Question: I'm using <URL>.
This is preventing my various post-boot scripts from running, SSH from becoming available, and (most importantly) Packer from running the Vagrant post-processor and creating a Vagrant box out of the system.
How can I automate navigating/fulfilling this initial credential ask?
Thanks a lot.

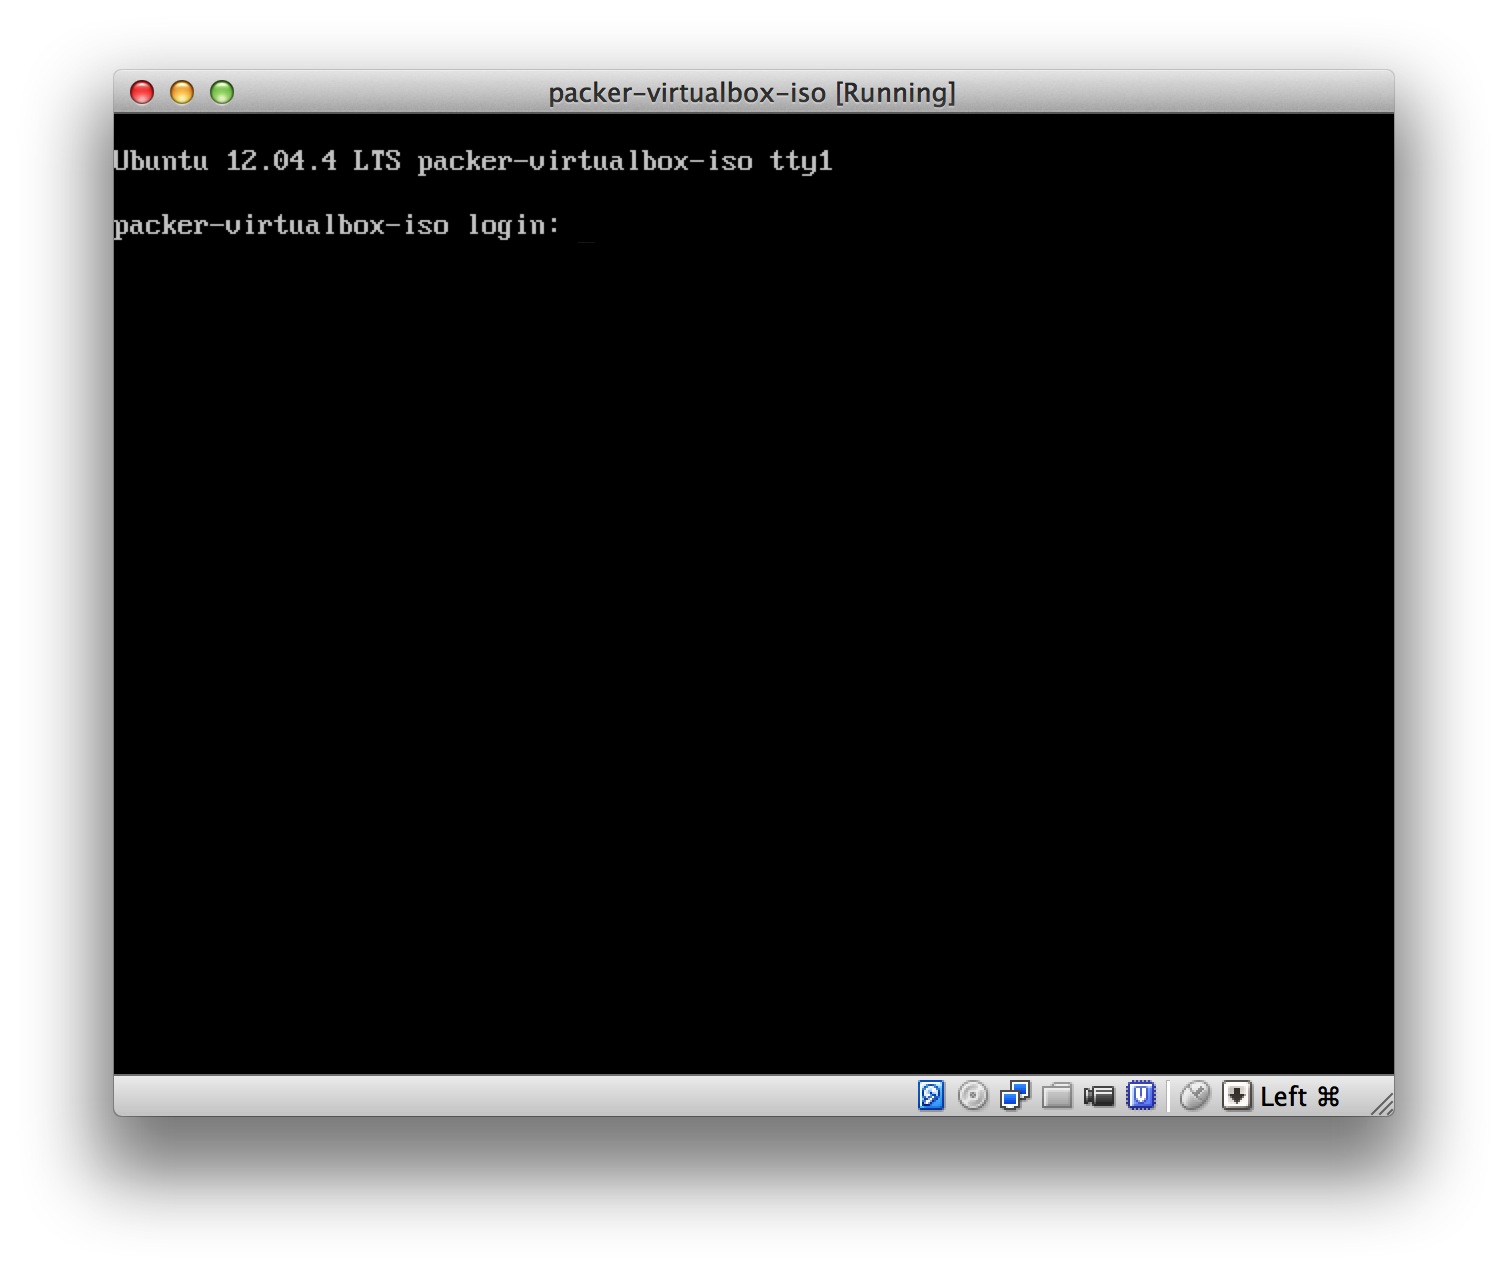
Answer: When you are at that stage the SSH Access should already be available.
If you look at the following preseed file you can see that it installs openssh-server and should work from there:
<URL>